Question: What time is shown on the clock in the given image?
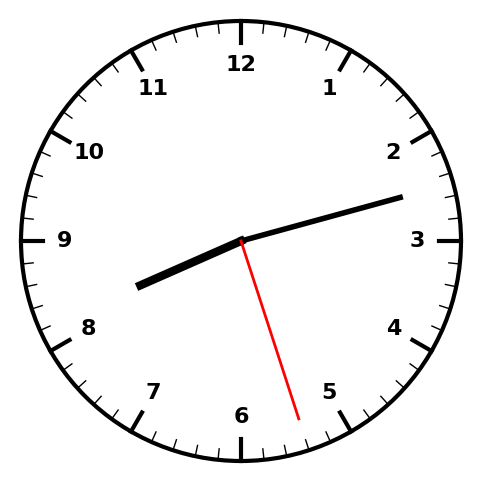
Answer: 08:12:27